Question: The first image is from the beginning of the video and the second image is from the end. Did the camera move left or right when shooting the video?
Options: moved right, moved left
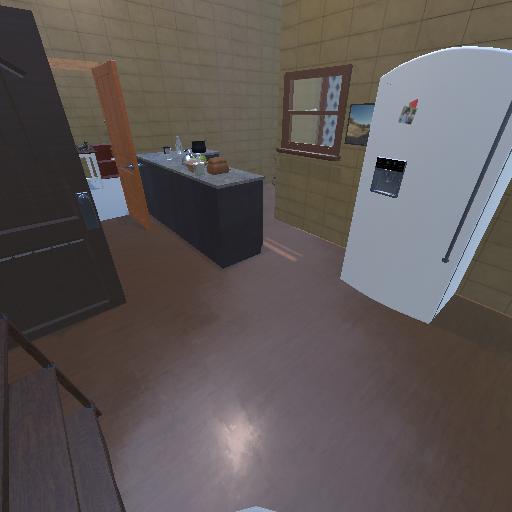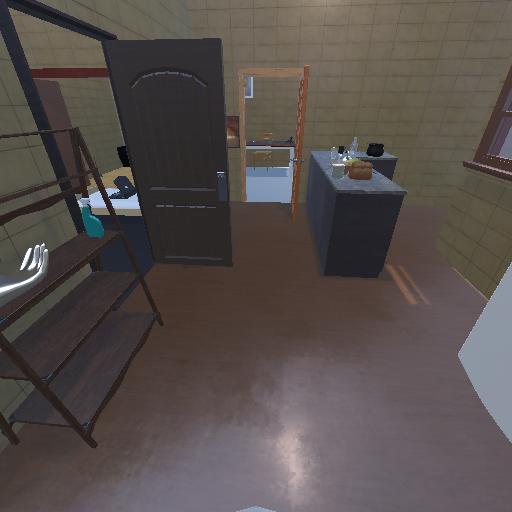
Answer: moved right